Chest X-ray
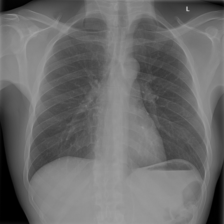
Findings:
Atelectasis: negative
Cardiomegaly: negative
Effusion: negative
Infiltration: negative
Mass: negative
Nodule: negative
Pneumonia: negative
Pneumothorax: negative
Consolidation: negative
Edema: negative
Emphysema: negative
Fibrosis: negative
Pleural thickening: negative
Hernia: negative